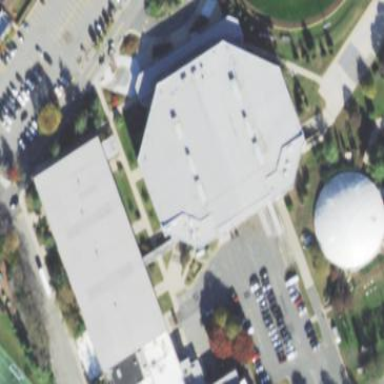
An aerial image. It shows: Sports center building.